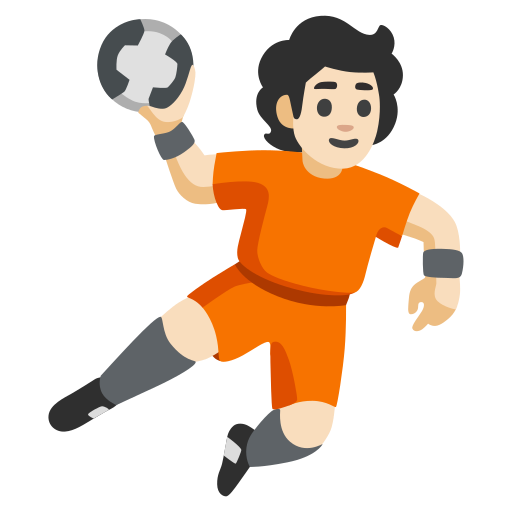
Emoji: 🤾🏻